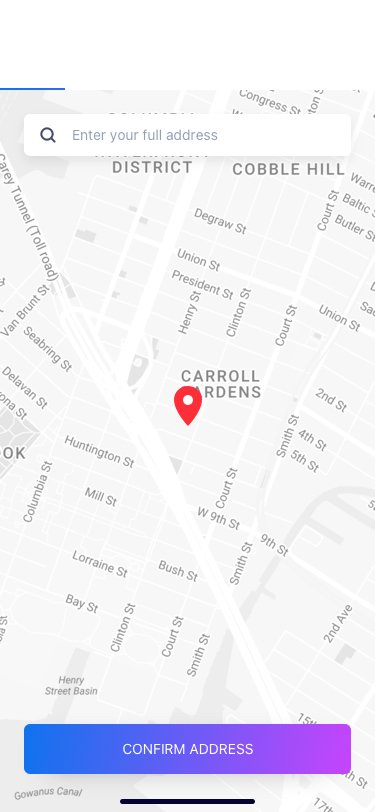
Text in this UI design:
Enter your full address